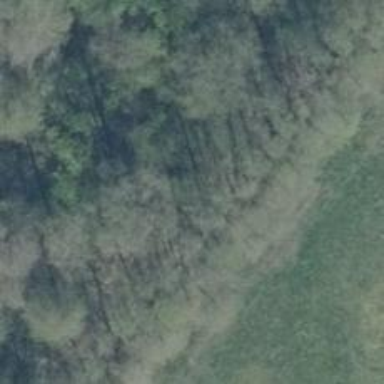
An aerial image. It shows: Row of trees in natural setting.